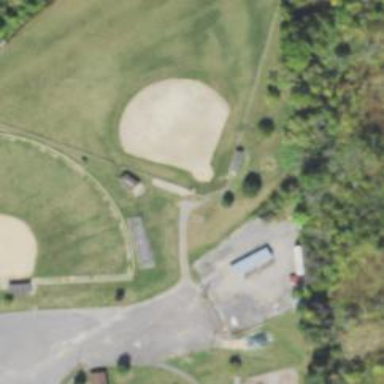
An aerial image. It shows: Softball pitch for leisure and sport activities.